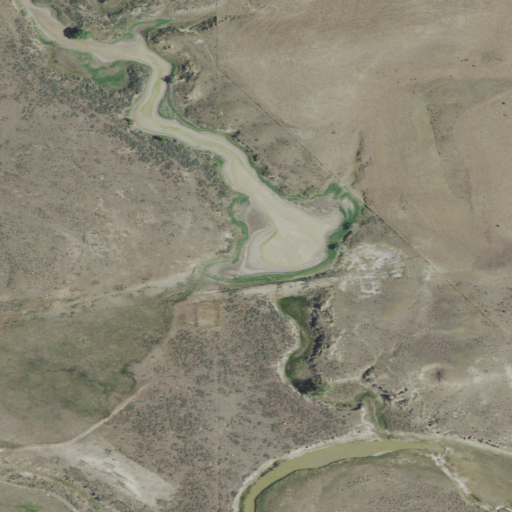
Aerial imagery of valley in Montana named Russian Coulee containing grassland and shrub